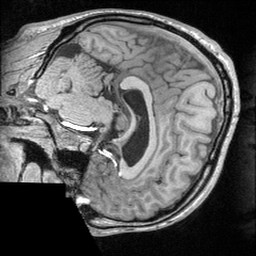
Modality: T1w
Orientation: sagittal